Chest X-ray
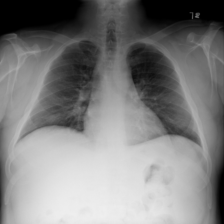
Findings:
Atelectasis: negative
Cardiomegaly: negative
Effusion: negative
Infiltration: positive
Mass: negative
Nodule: negative
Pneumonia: negative
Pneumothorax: negative
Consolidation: negative
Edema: negative
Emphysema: negative
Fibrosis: negative
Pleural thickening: negative
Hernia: negative